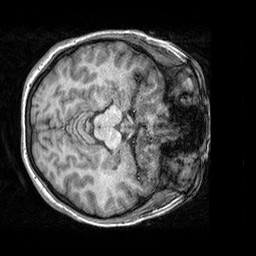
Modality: T1w
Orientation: axial
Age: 18
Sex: female
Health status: healthy
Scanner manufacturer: siemens
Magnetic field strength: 3 T
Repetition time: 2.3 s
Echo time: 0.00303 s